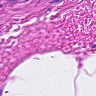
Metastatic tissue present: no